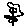
Label: flower